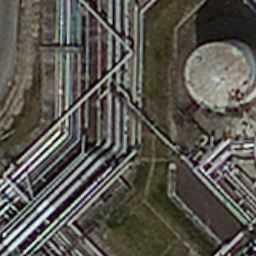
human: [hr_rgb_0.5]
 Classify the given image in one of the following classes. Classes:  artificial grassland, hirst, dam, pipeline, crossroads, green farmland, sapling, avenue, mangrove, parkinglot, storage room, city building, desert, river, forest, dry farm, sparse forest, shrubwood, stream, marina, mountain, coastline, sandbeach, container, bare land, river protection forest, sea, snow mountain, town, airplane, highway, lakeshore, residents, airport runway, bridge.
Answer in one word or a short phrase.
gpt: pipeline